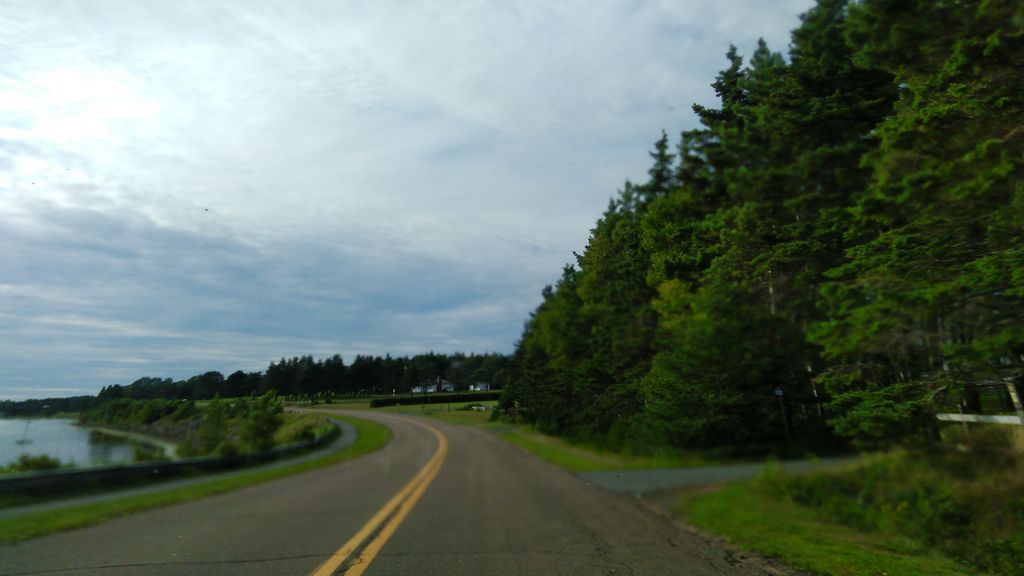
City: charlottetown